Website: ulta-beauty
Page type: customer-info-address
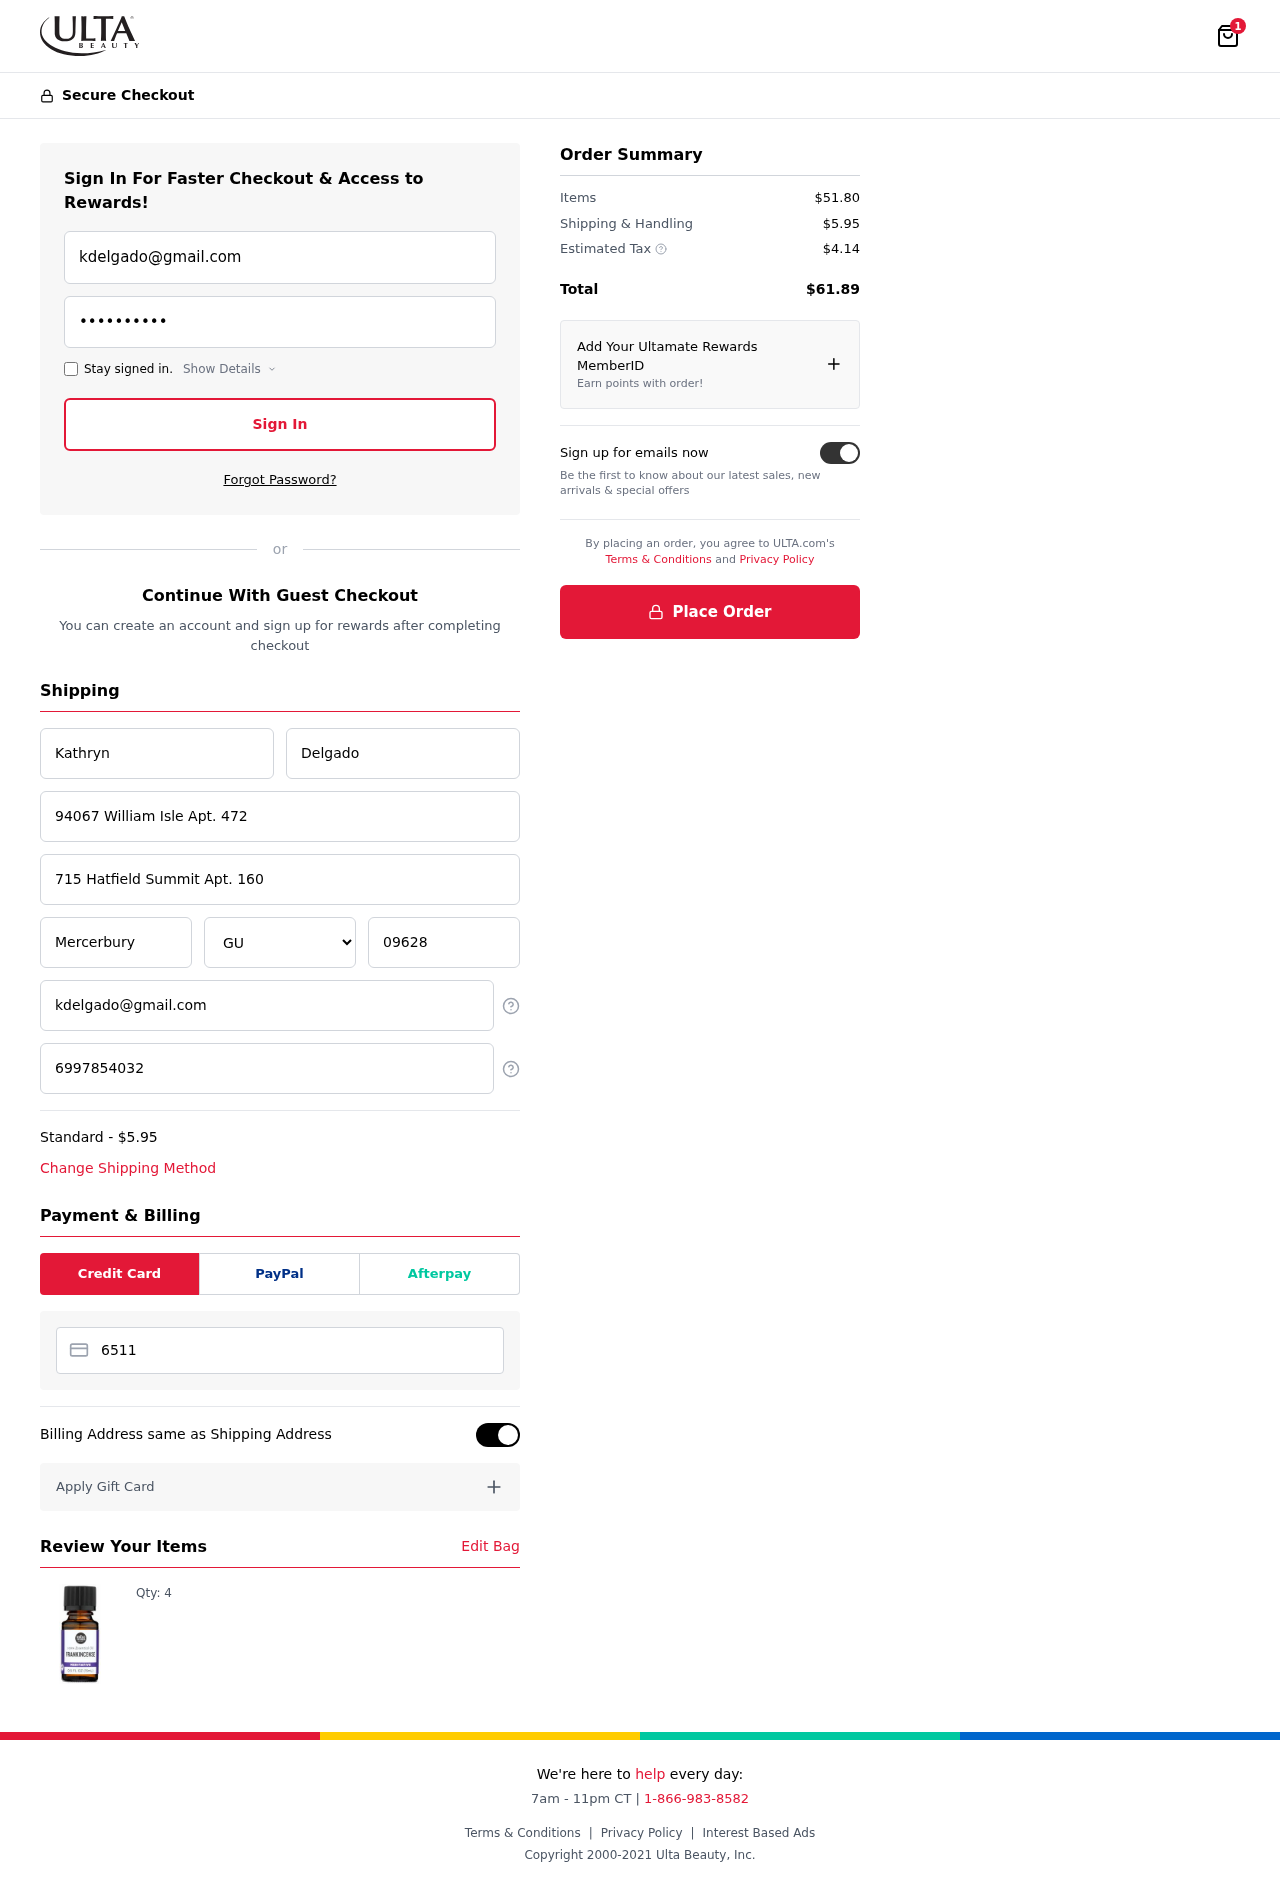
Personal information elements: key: PII_CARD_NUMBER
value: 6511 9891 6108 4366
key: PII_CITY
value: Mercerbury
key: PII_EMAIL
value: kdelgado@gmail.com
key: PII_FIRSTNAME
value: Kathryn
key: PII_LASTNAME
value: Delgado
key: PII_PHONE
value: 6997854032
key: PII_POSTCODE
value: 09628
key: PII_STATE
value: GU
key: PII_STREET
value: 94067 William Isle Apt. 472
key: PII_STREET2
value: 715 Hatfield Summit Apt. 160
Product elements: key: PRODUCT1_QUANTITY
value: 4
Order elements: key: ORDER_NUM_ITEMS
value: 1
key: ORDER_SHIPPING_COST
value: $5.95
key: ORDER_ITEMS_TOTAL
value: $51.80
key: ORDER_SHIPPING_COST2
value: $5.95
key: ORDER_TAX
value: $4.14
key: ORDER_TOTAL
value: $61.89